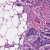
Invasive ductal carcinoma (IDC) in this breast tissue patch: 1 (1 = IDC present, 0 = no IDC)